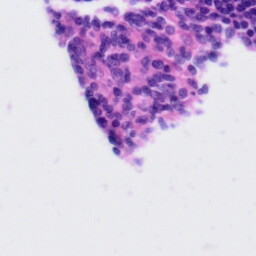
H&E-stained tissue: Tonsil